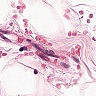
Metastatic tissue present: no